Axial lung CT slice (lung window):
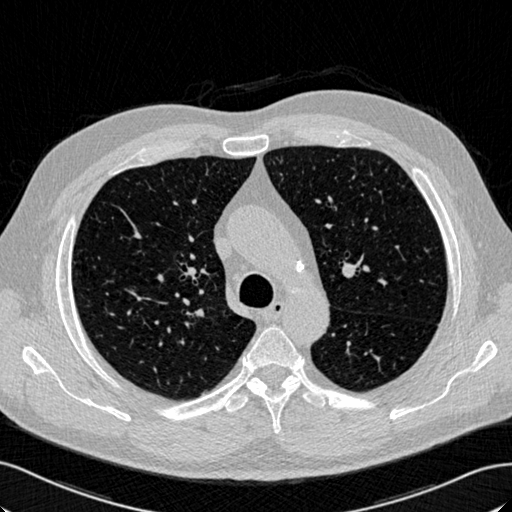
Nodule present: no